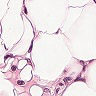
Metastatic tissue present: no